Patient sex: F
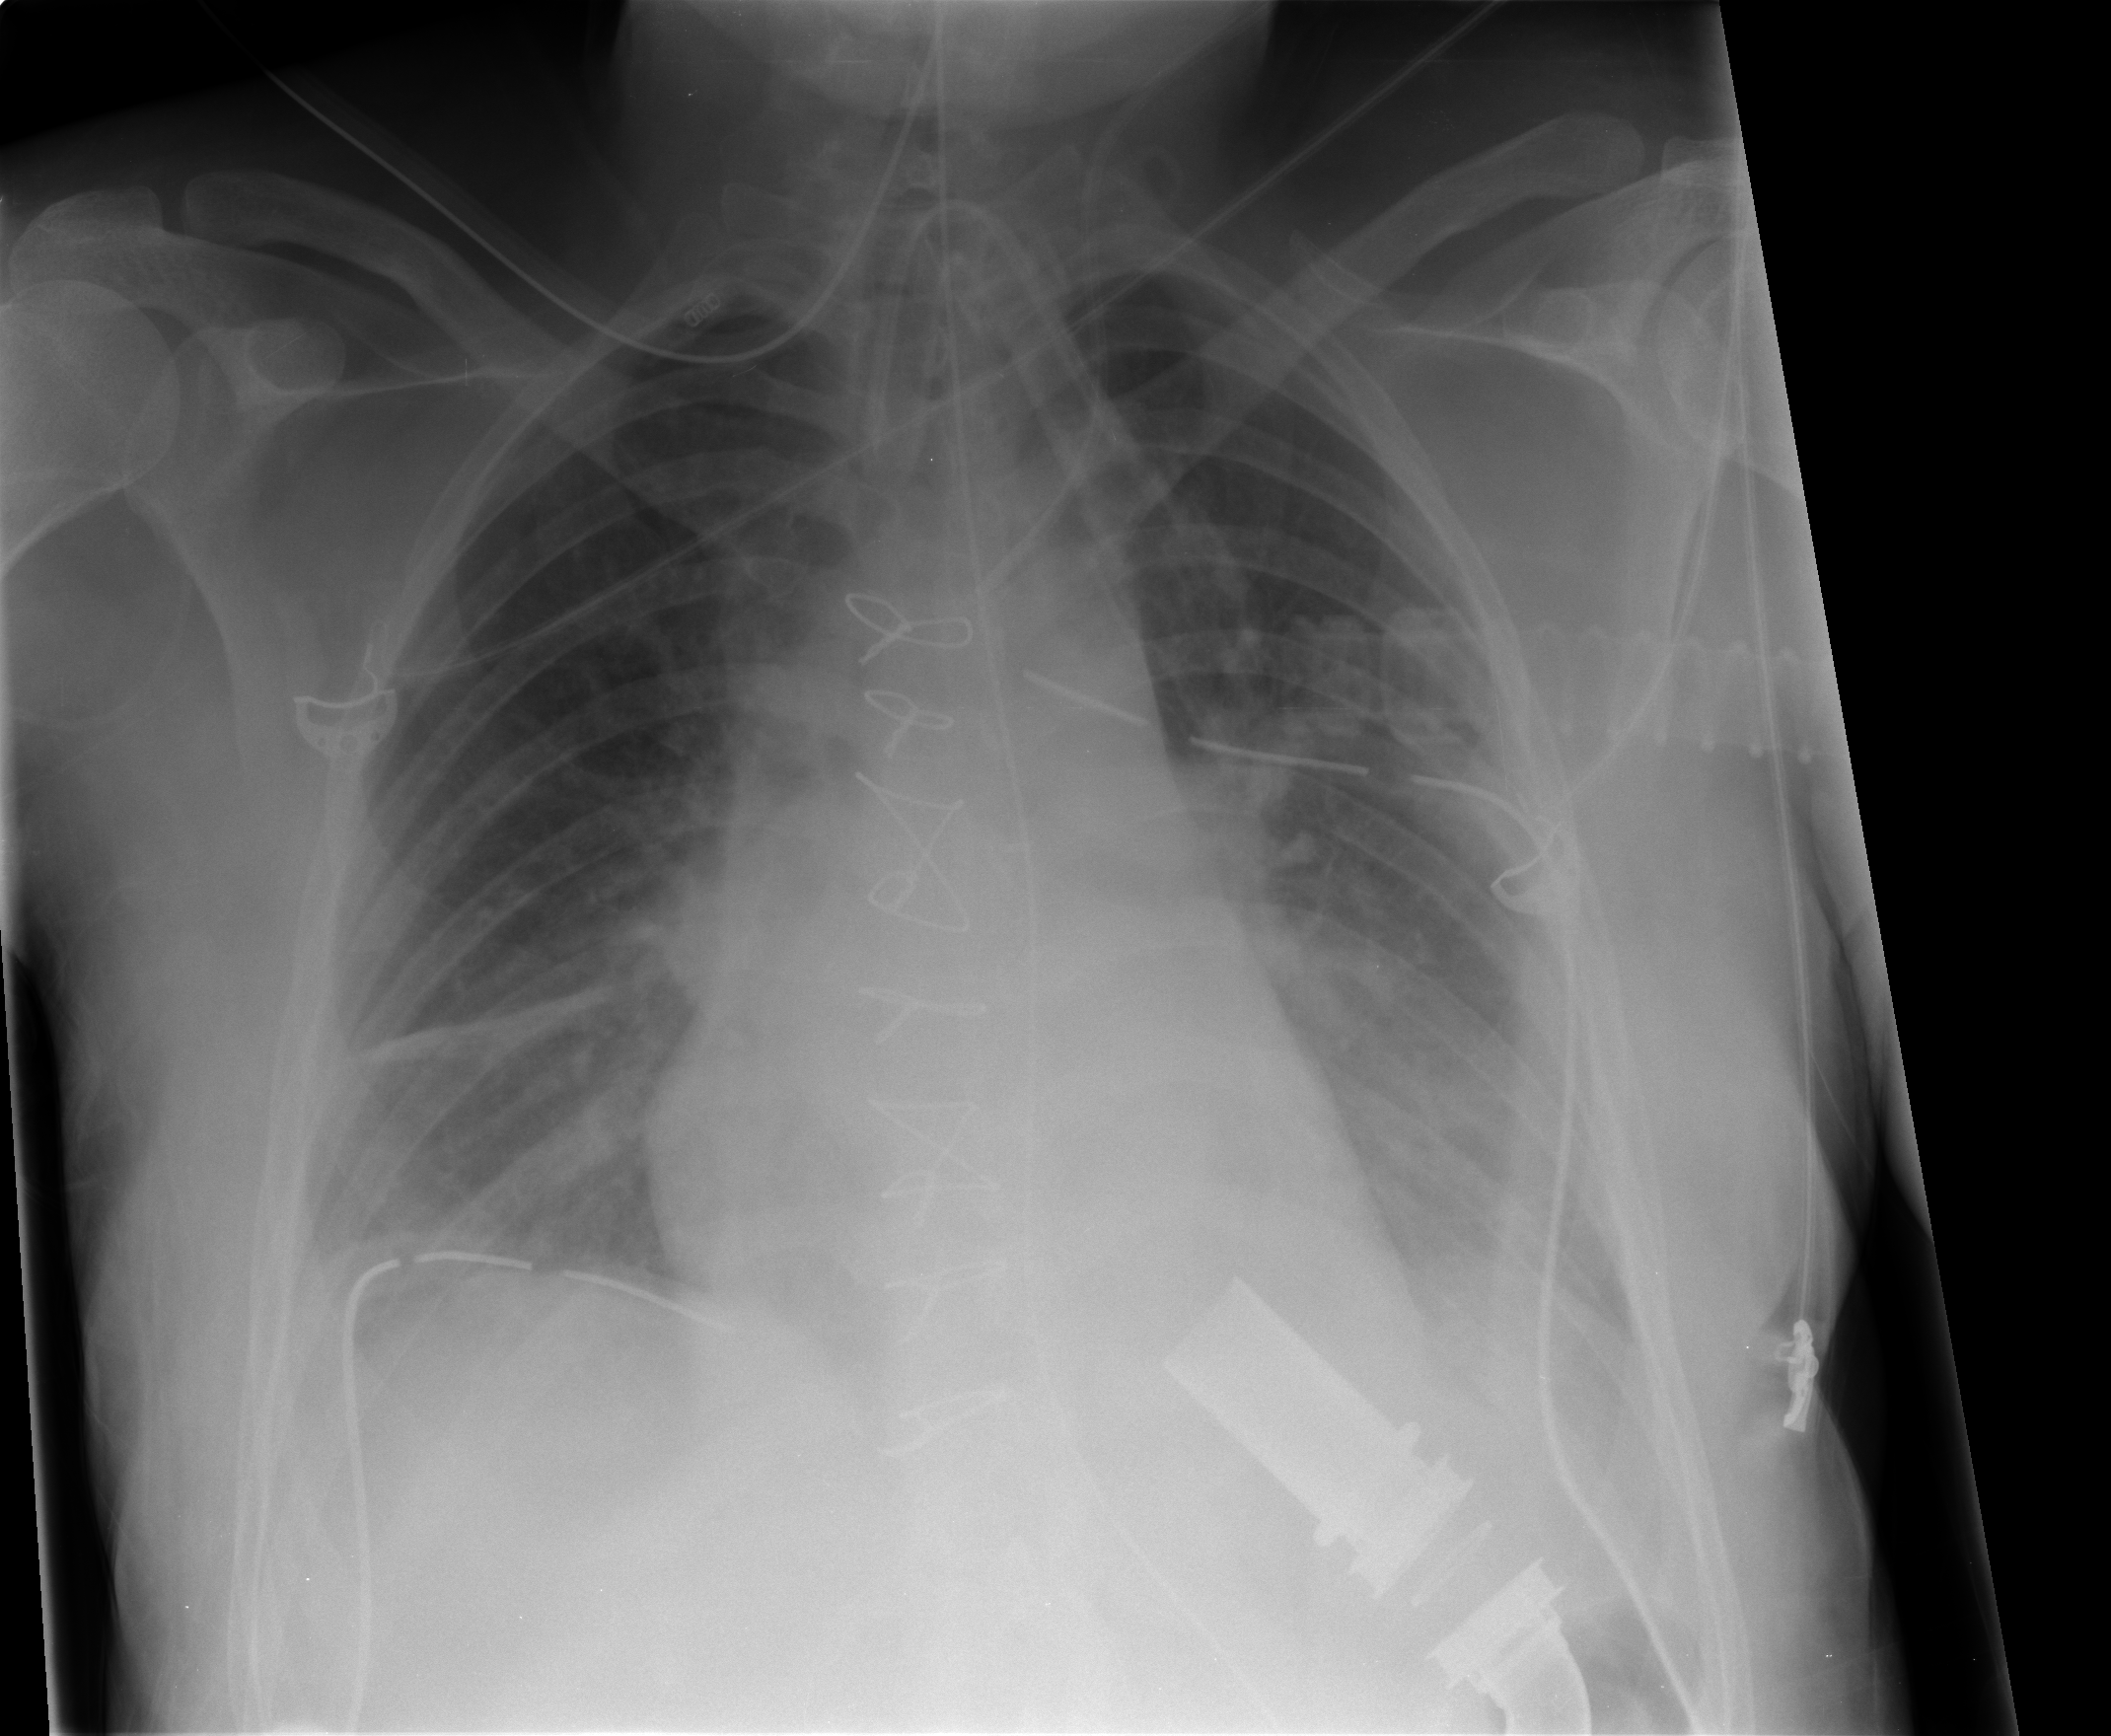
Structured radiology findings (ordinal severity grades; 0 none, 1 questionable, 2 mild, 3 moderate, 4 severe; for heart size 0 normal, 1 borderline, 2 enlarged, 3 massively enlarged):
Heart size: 0
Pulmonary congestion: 1
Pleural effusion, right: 2
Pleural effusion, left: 2
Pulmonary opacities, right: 0
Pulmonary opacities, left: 0
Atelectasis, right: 2
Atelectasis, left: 2